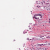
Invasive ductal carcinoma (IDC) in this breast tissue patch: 1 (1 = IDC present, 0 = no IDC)